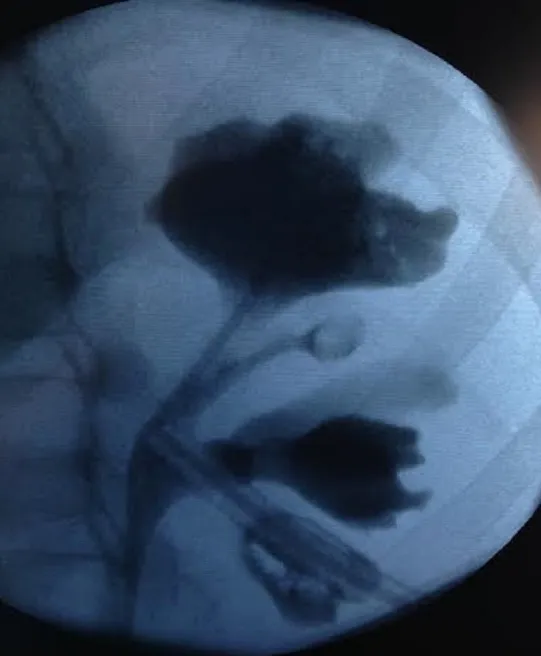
Postoperative pyelography.
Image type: radiology (x_ray)